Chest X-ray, PA view. Patient: 36 years old, sex F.
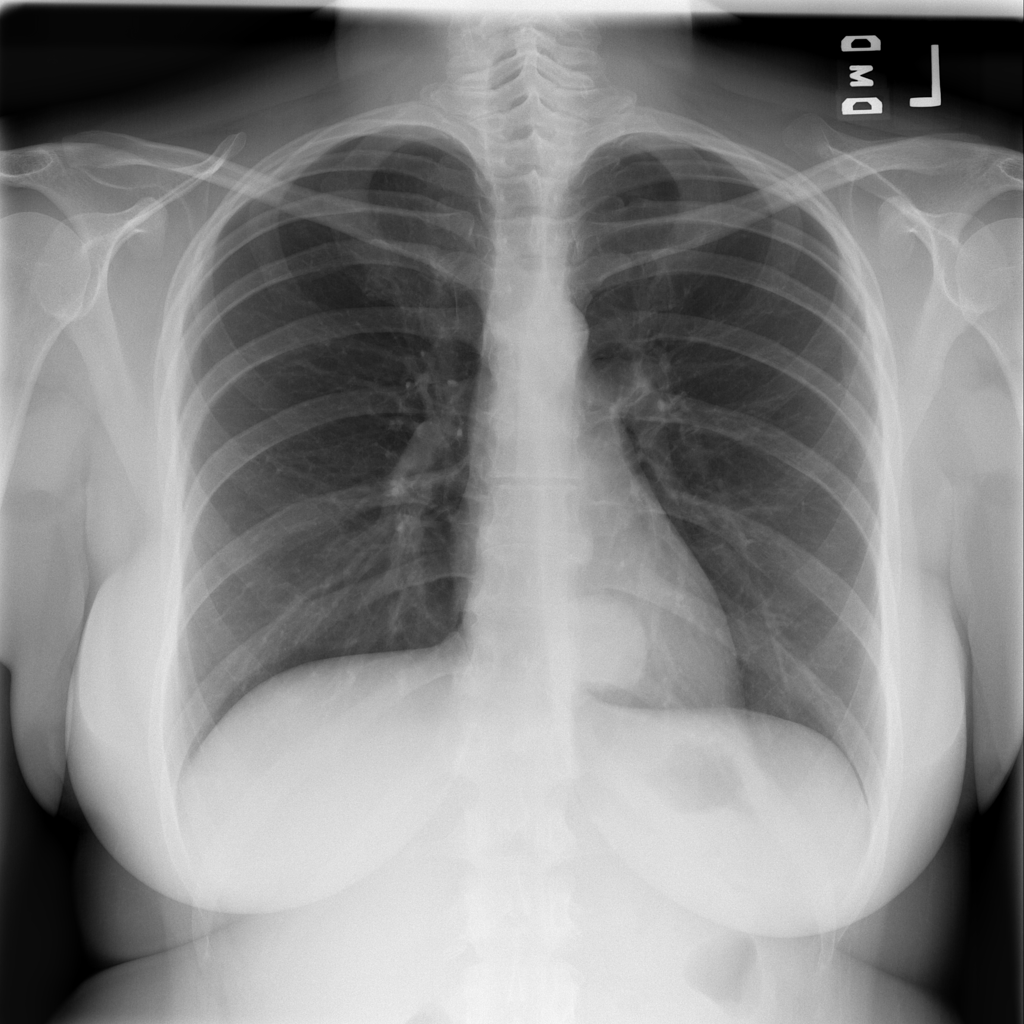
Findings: Mass